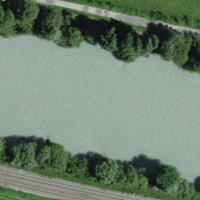
EUNIS habitat code: 23
Species observed at this site:
Lasiommata megera